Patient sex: M
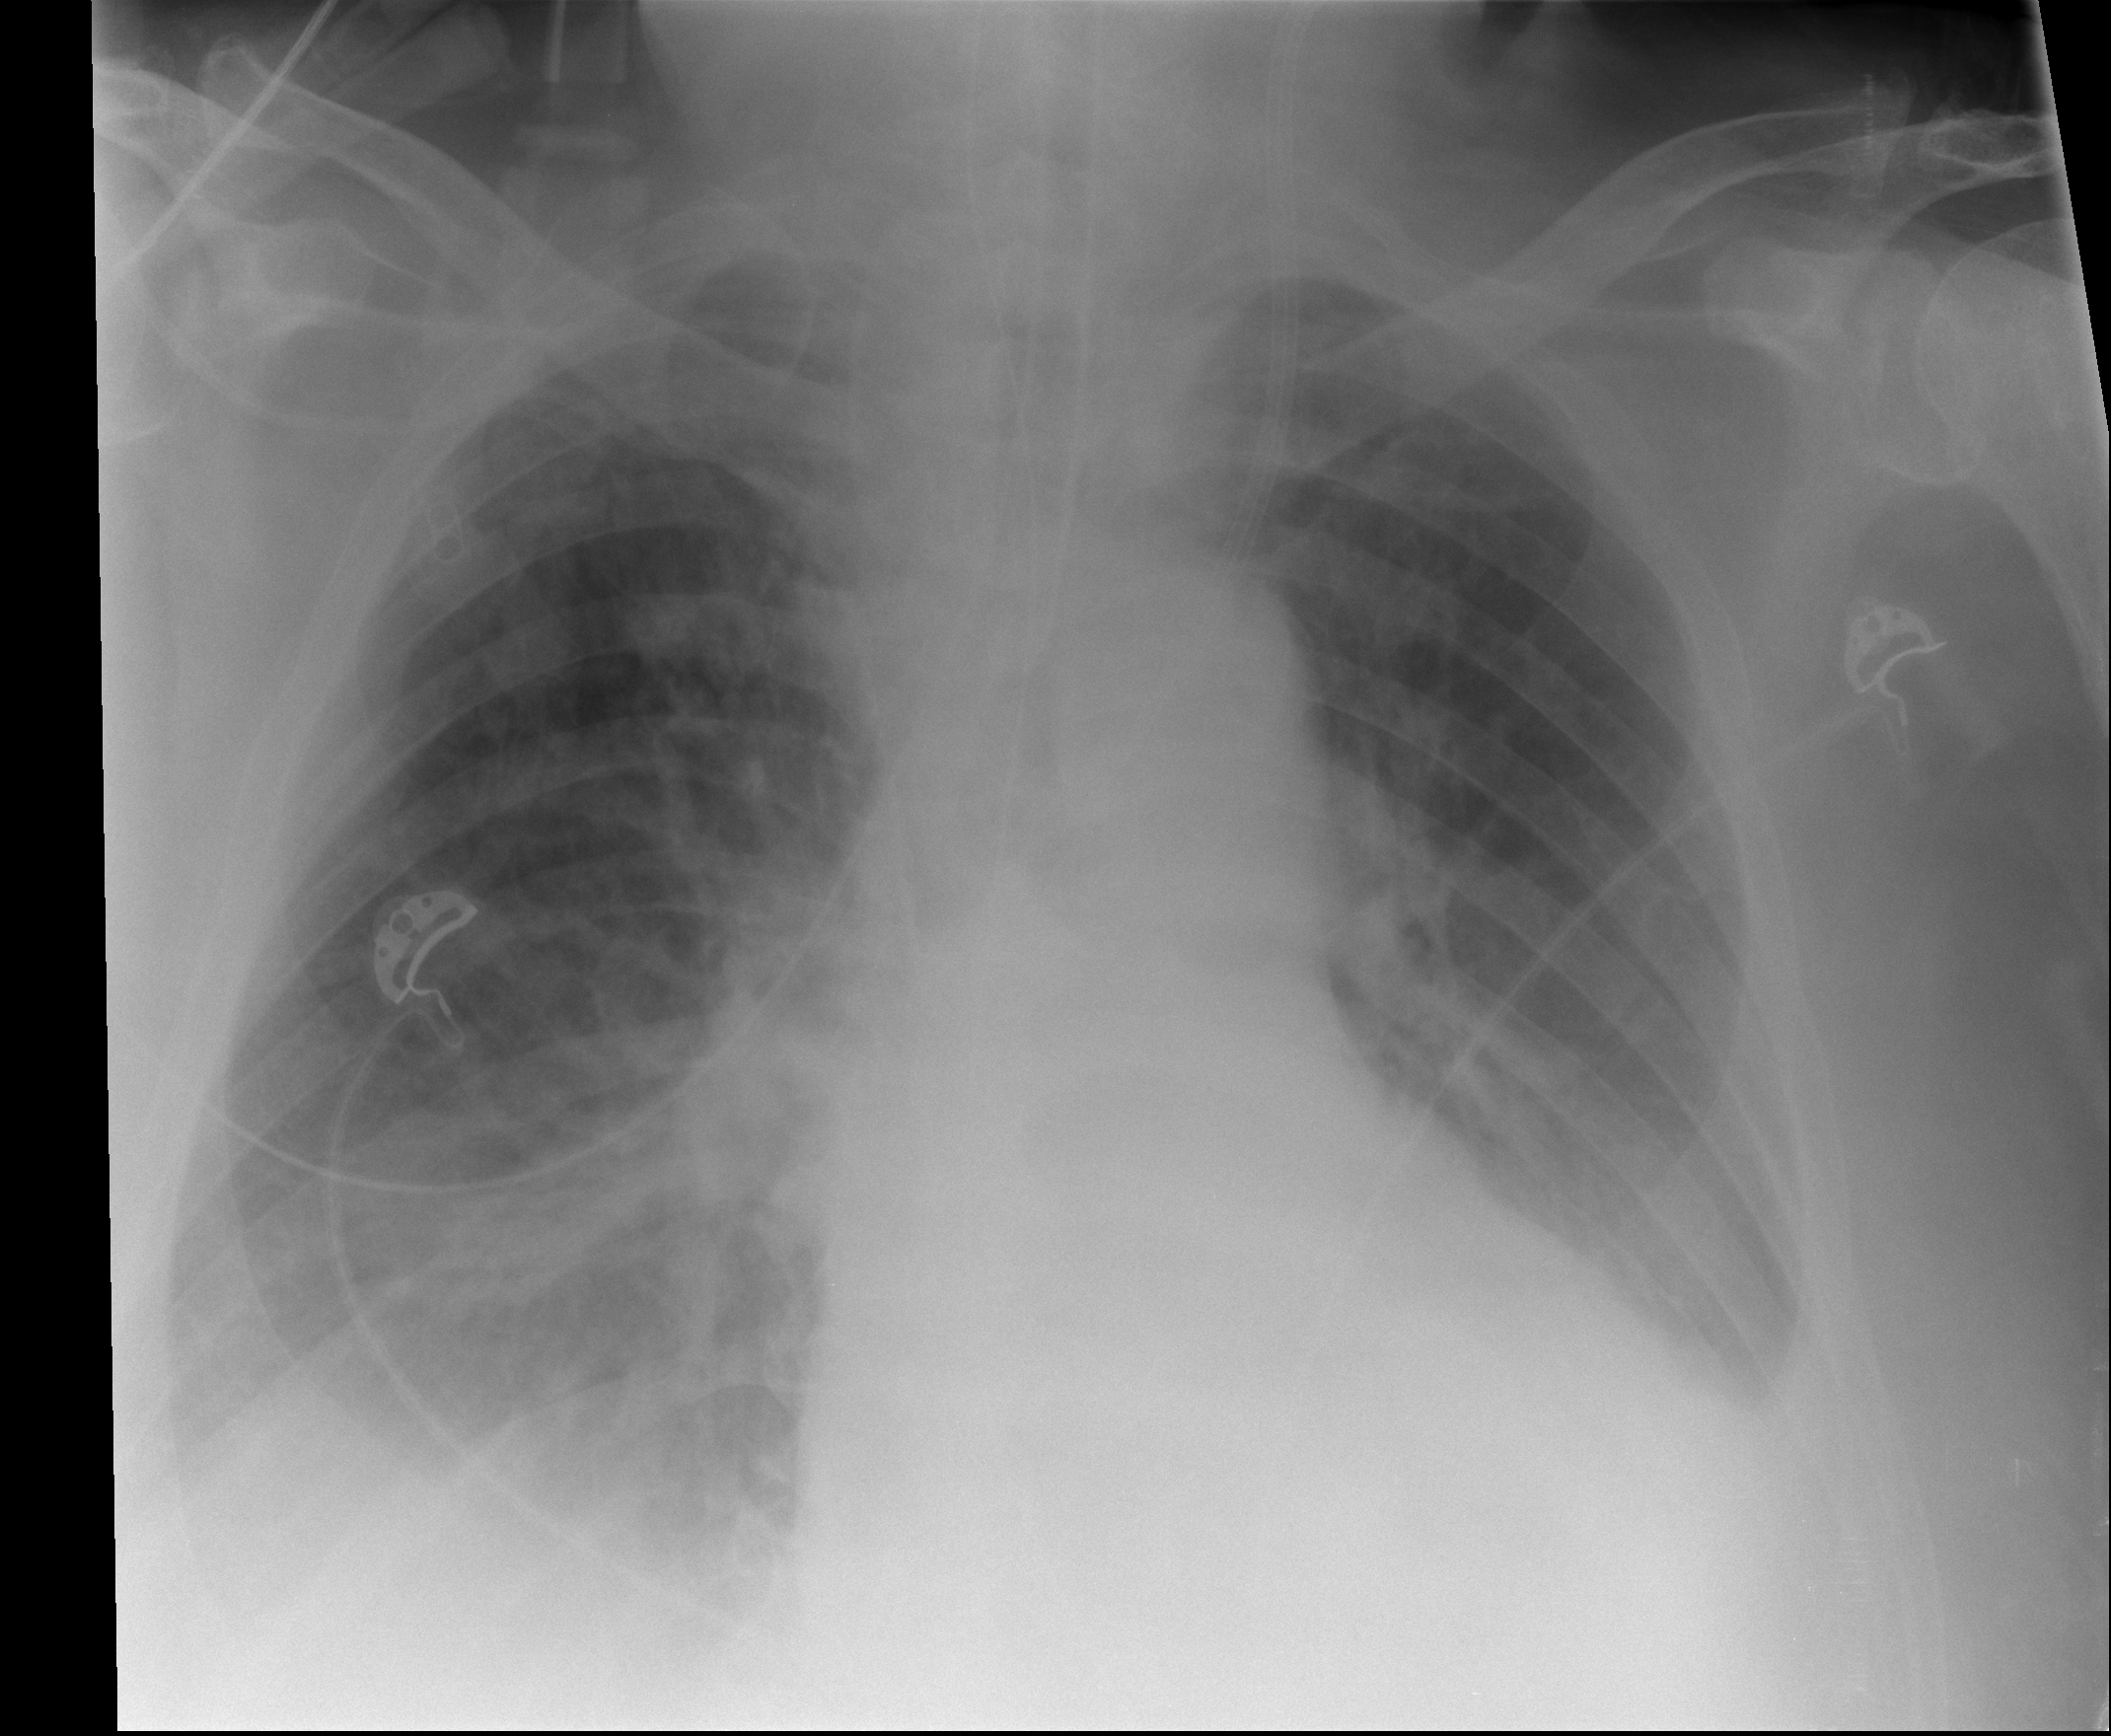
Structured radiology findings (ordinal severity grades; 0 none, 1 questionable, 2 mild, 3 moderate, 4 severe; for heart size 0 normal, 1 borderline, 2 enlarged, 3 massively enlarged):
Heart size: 2
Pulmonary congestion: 3
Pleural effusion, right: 3
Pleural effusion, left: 3
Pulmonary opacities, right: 2
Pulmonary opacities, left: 0
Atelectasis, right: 2
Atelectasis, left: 2